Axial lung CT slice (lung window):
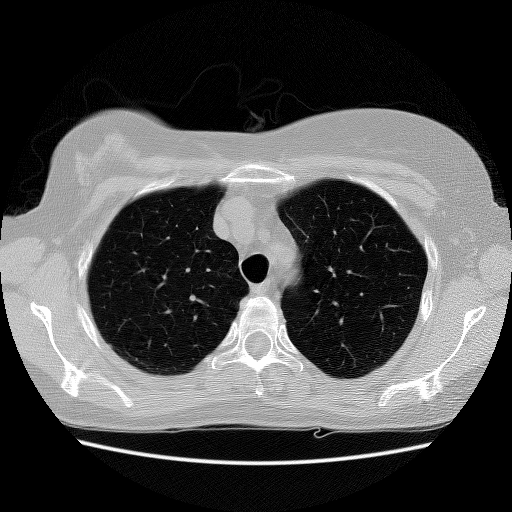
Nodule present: no